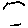
Label: hexagon